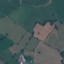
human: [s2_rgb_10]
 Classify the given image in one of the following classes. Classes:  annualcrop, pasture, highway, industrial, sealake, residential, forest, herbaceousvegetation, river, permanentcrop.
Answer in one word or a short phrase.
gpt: Pasture